Question: I have done the dygraph chart and it is working fine. I need to make the background grid lines lighter which i have marked in the image.

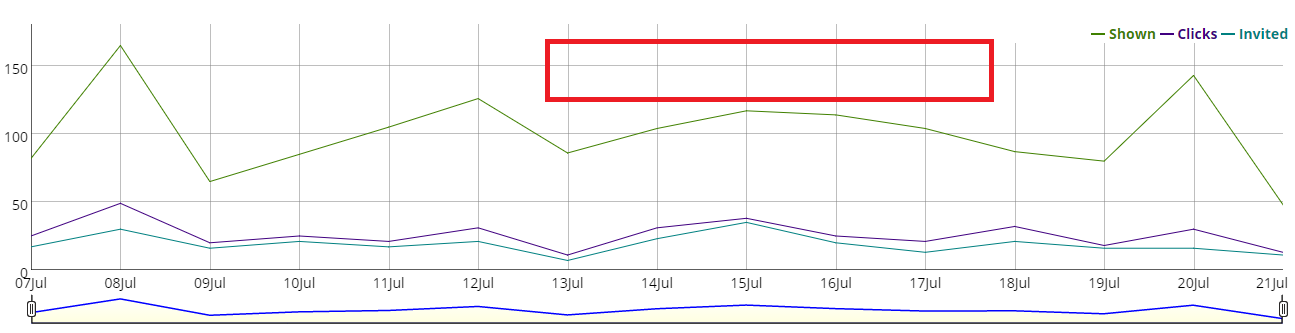
Answer: You want to set the <URL> setting for the y-axis.